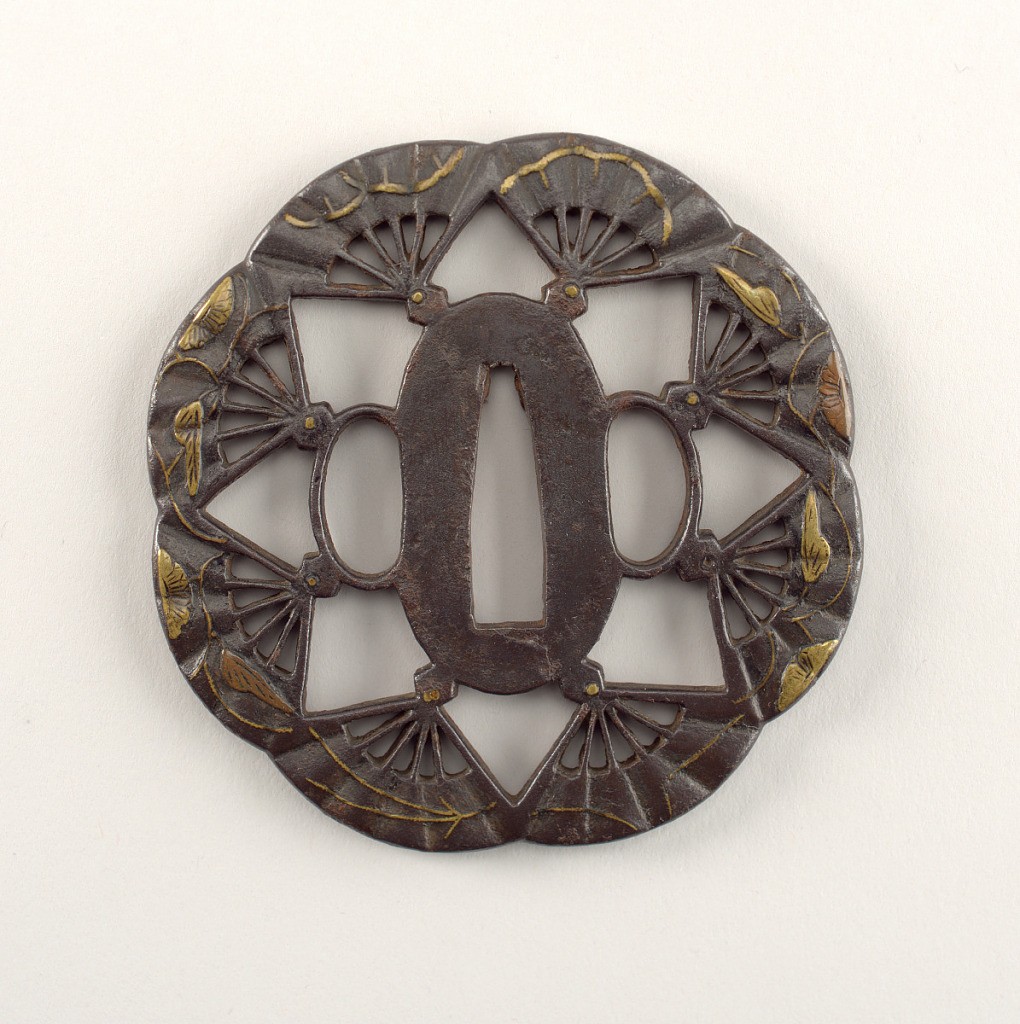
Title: Tsuba
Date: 18th century
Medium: Mixed and inlaid metals
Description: Circle of open fans